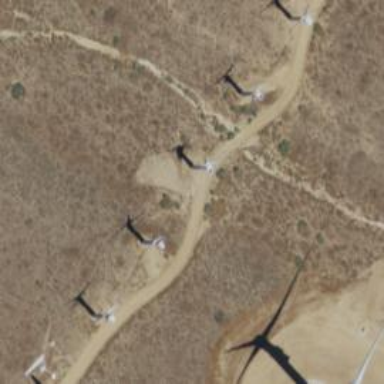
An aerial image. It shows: Wind power generator with wind turbines.